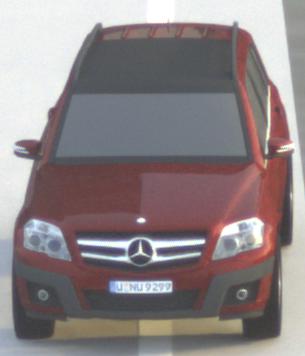
Make: Mercedes-Benz
Model: GLK 280
Detailed model: GLK-Class (204)
Model produced from: 2008/10
Model produced until: 2009/04
Doors: 5
Color: red
Road condition: dry road
Daytime: sunrise or sunset
Contrast: low contrast